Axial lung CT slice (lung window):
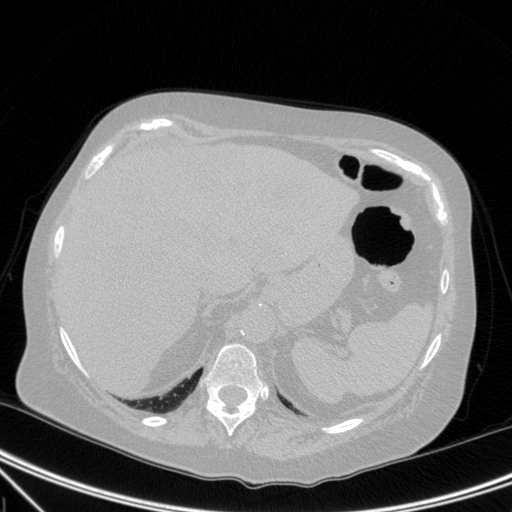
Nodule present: no